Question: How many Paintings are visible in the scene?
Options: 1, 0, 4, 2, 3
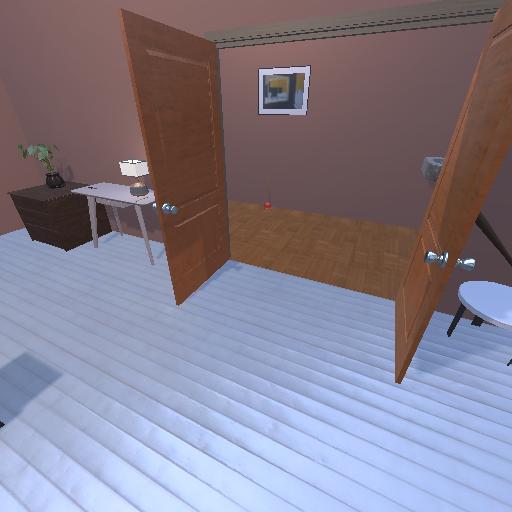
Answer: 1